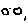
Label: smiley face